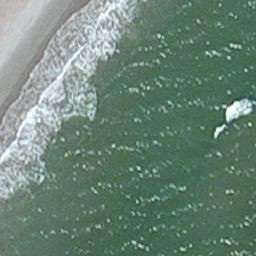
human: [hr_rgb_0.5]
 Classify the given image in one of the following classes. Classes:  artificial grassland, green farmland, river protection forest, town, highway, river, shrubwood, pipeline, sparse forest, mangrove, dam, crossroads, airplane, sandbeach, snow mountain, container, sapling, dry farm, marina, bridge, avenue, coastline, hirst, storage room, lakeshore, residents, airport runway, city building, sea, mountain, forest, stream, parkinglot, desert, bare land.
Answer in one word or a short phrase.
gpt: coastline